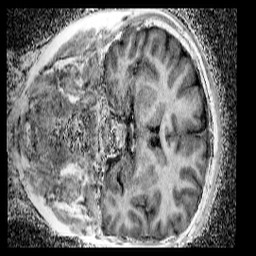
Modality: UNIT1_denoised
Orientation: coronal
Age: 11
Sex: female
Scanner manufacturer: siemens
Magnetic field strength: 3 T
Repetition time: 4 s
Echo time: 0.00299 s